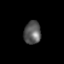
Tissue: skin
Cell type: Epithelial cells
Senescence score: 0.1629
Nuclear area (px): 382
Mean DAPI intensity: 90.466